Question: Hai i want to convert the '&var' values into char array.
how can i achieve this?
i am using C++ Win32 API.

Open image in another tab,you will get clear View.
Thanks in advance.
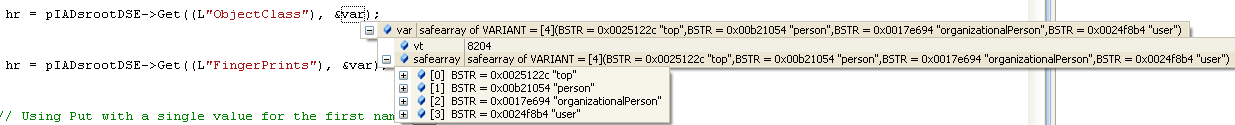
Answer: The easiest way is to use ATL::CComSafeArray. Assume you have a pointer to safe array in variable pSa,
'''
CComSafeArray<BSTR> array;
array.Attach(pSa);
for(int i=0; i< array.GetCount(); ++i)
{
std::wcout << (const wchar_t*) array[i] << std::endl;
}
'''
If you want to use just win32,
'''
SafeArrayLock(pSa);
LONG uBound = -1, lBound = 0;
SafeArrayUBound(pSa,1,uBound);
SafeArrayUBound(pSa,1,lBound);
int nCount = uBound - lBound + 1;
for(int i = 0; i<nCount; ++i)
{
std::wcout << ((BSTR*)(pSa->pvData))[i] << std::endl;
}
'''